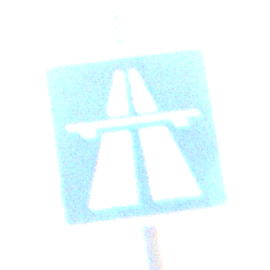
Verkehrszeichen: Autobahn
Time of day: MorningAfternoon
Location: Outdoor (Suburban)
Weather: PartlyCloudy
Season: NotSpecified
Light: Natural